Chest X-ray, AP view. Patient: 46 years old, sex F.
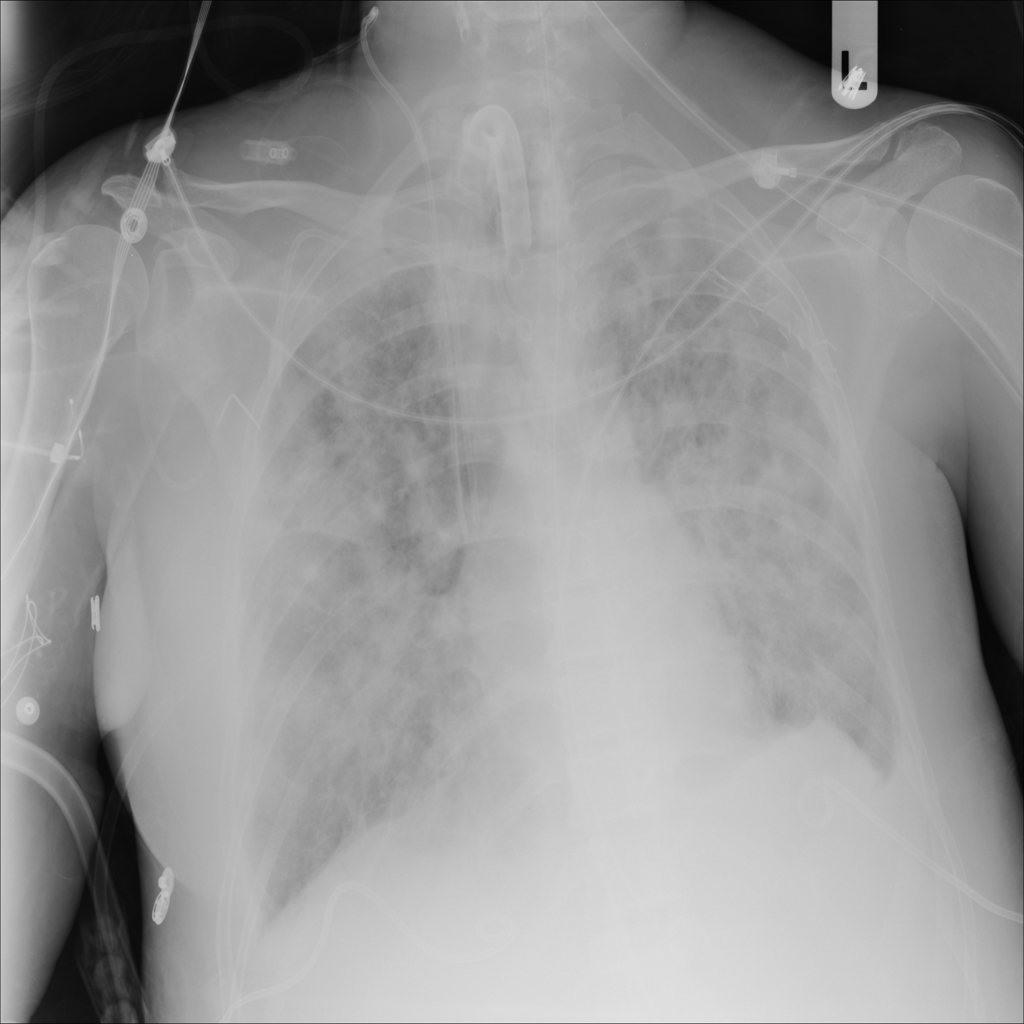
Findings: No Finding